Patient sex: F
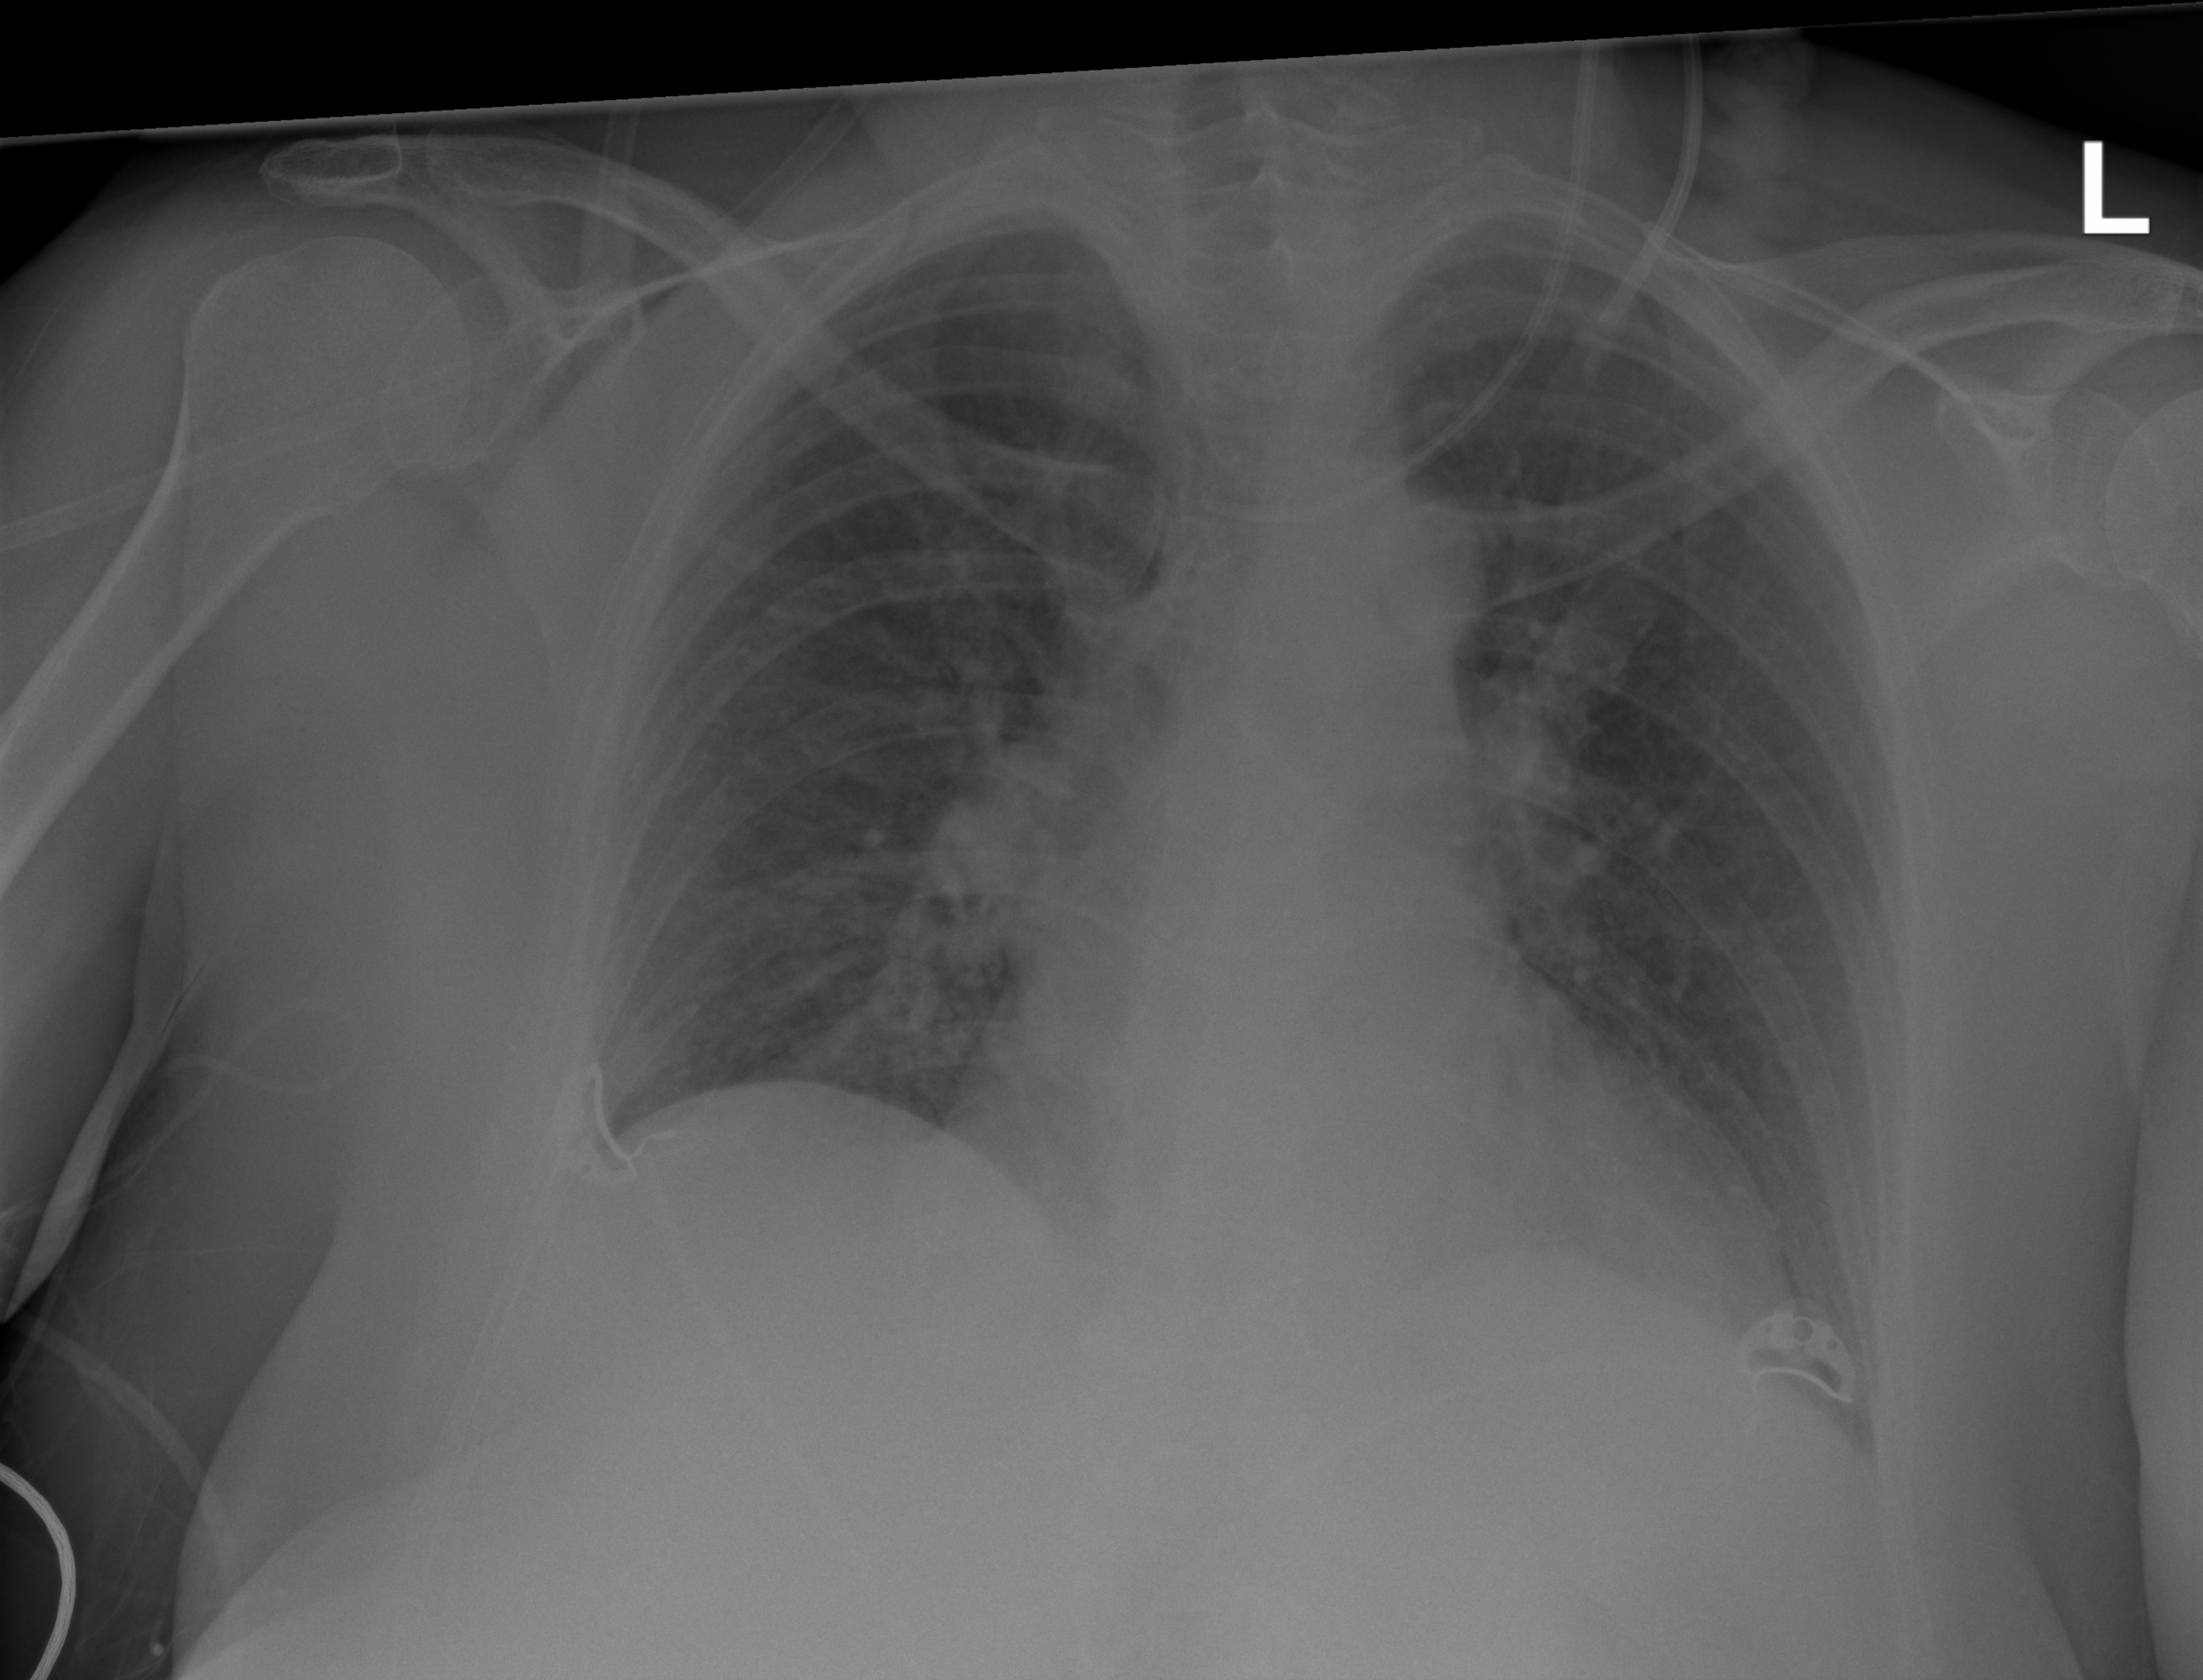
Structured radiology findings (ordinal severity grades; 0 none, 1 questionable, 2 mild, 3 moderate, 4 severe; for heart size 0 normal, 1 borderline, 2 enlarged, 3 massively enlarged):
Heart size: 2
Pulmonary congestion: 2
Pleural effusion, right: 0
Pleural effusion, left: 0
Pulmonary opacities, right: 0
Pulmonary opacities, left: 0
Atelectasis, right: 0
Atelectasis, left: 0